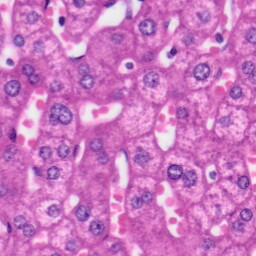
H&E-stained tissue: Liver